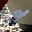
Label: 8